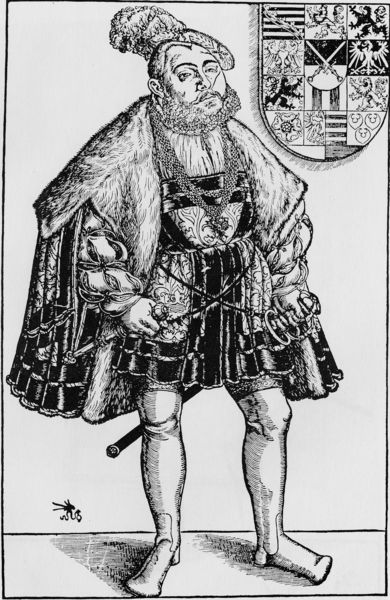
Titel: Johann Friedrich der Großmütige
Künstler: Lucas d.Ä. Cranach
Institution: (Seriendruck)
Schlagwörter: adler, feder, mann, schatten, umhang, weiß, grau, hell, hut, kariert, kleid, schmuck, schwarz, zeichnung, rose, tier, haube, karo, muster, rock, bart, hemd, hose, kappe, mütze, falten, gesicht, kleidung, kragen, pelz, samt, stehen, vollbart, ärmel, bildnis, portrait, porträt, signatur, kostüm, mantel, reich, stehend, adel, kaufmann, renaissance, beine, federbusch, federhut, fell, adlig, holzschnitt, kette, grafik, graphik, könig, dick, rüschen, knie, halskette, fett, strümpfe, druck, schnitt, schwarzweiss, stich, scharz, schwert, schwerter, säbel, uniform, waffen, schlange, degen, orden, stiefel, herrscher, ritter, fürst, rüstung, ganzfigur, tracht, wappen, barett, löwen, mittelalter, wams, herzog, adliger, löwe, edelmann, federschmuck, kupferstich, bär, träger, zepter, heinrich, kurfürst, sachsen, reformation, beinkleid, kurze, kurze hose, monogram, schaube, cranach, wappenschild, lucas cranach, franken, heerpauke, heinrich viii, kopositwappen, kuhmaulschuhe, lucas, baron, federhaube, kranach, lutherrose